Interaction volume radius: 10 \u00c5
Interaction volume height: 45 \u00c5
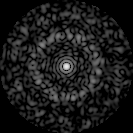
Disorder parameter: 0.8321